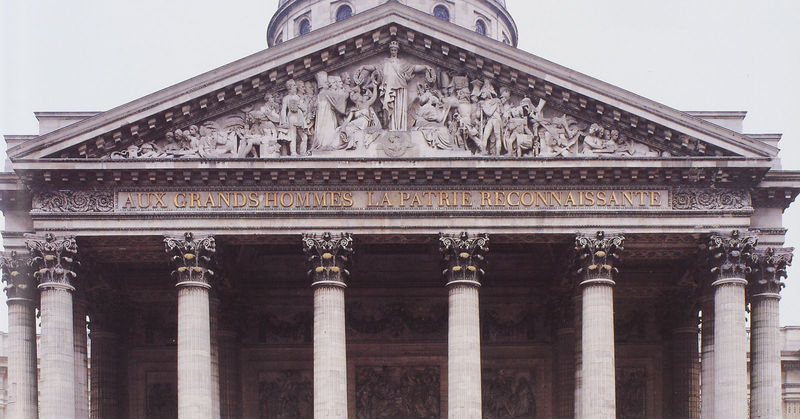
Titel: “Den großen Männern. Das dankbare Vaterland.” Giebelrelief des Pantheon in Paris
Künstler: Pierre-Jean David d’Angers
Standort: Paris, Panthéon (EU - F - Ile-de-France)
Schlagwörter: blau, blätter, himmel, weiß, dreieck, fenster, frankreich, grau, marmor, schwarz, säule, säulen, dach, ornament, stein, figur, gold, klassizismus, krone, kannelierung, relief, schrift, giebel, schriftzug, figuren, französisch, kuppel, detail, inschrift, foto, fotografie, eingang, buchstaben, kapitelle, dreiecksgiebel, portal, sims, gesims, portikus, götter, tempel, hera, sechs, heilig, korinthisch, athene, acht, kapitel, klassizistisch, tempelfront, tympanon, kriche, latein, kannelur, freis, releif, hommes, aux, auxgrandsholmmes la patrie reconnaissante, grands, assemblée nationale